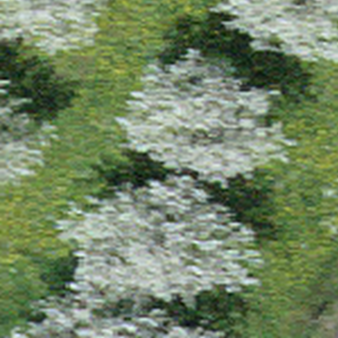
Label: other